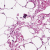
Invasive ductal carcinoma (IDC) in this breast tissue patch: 0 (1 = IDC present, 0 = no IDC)